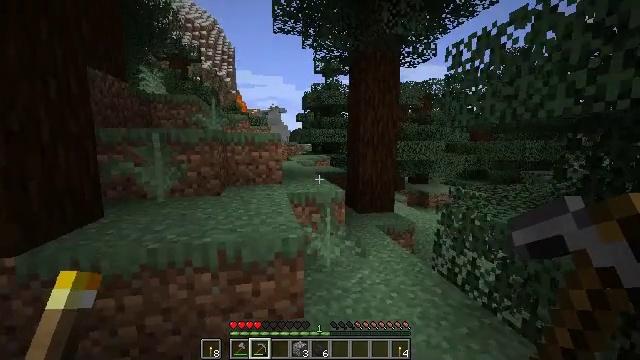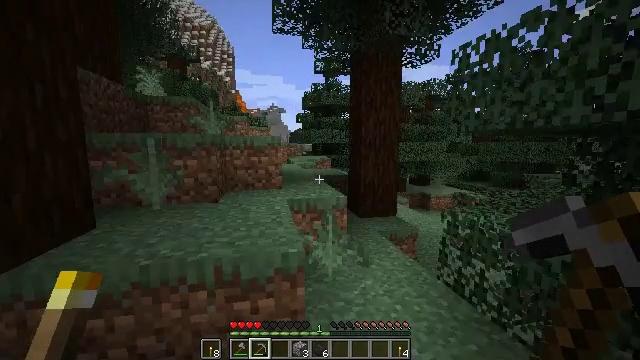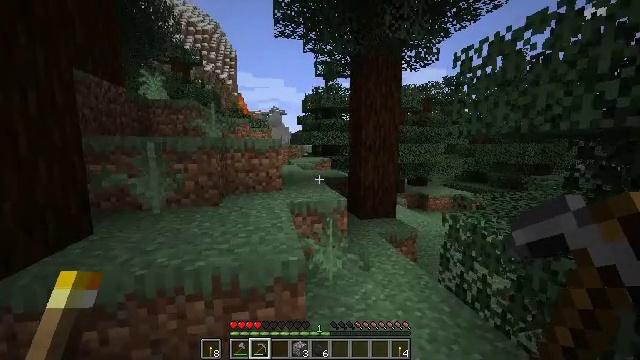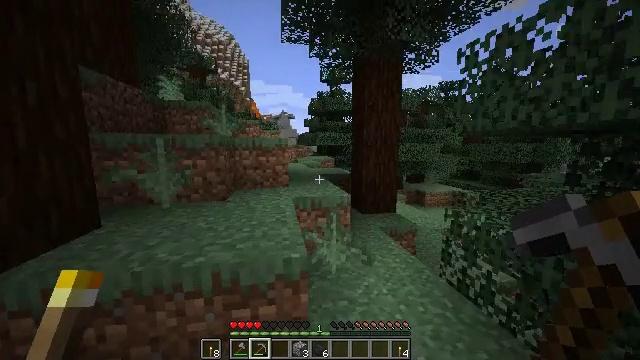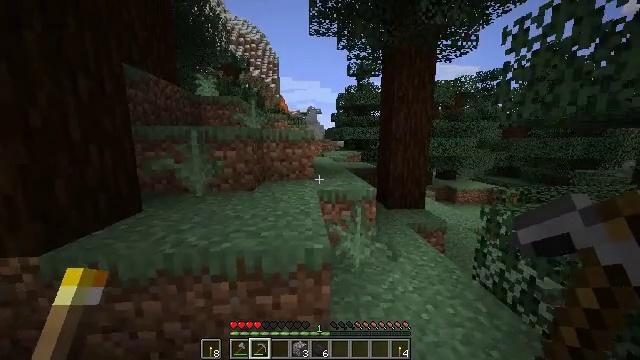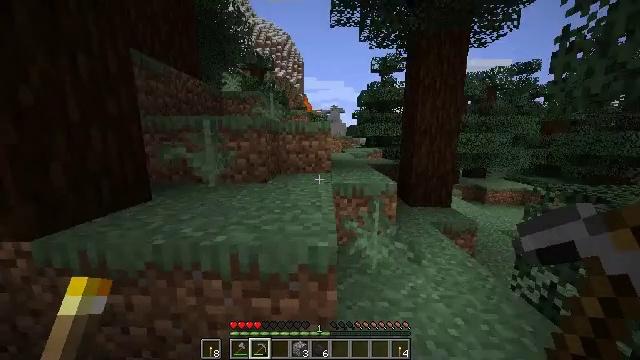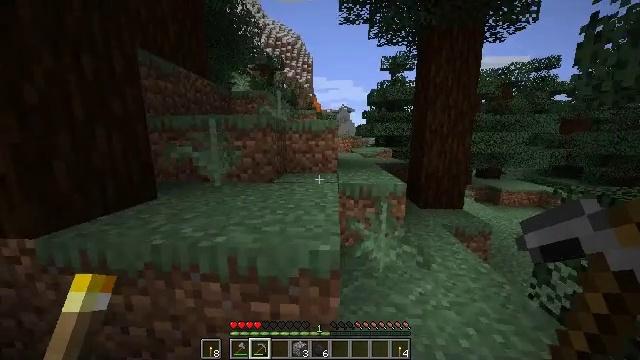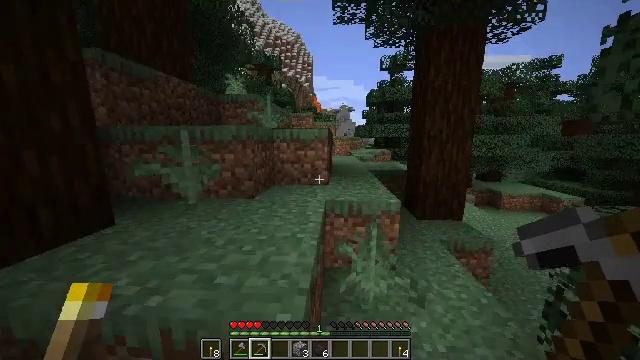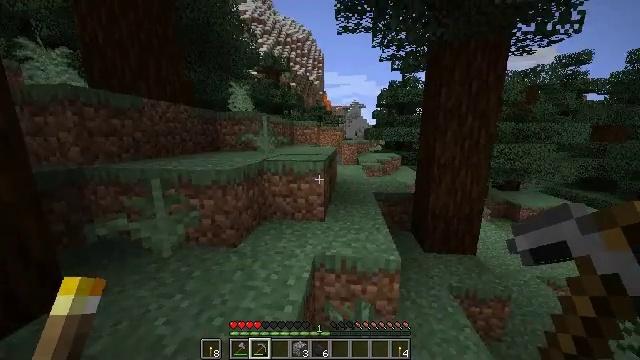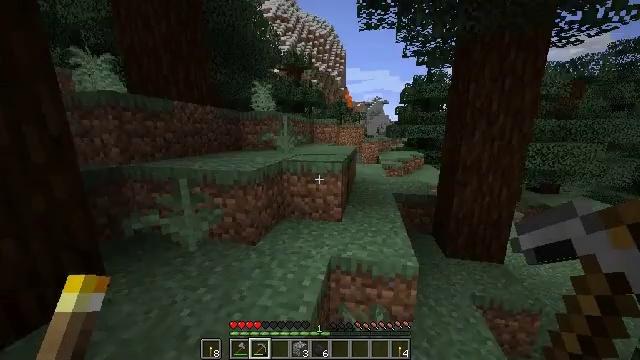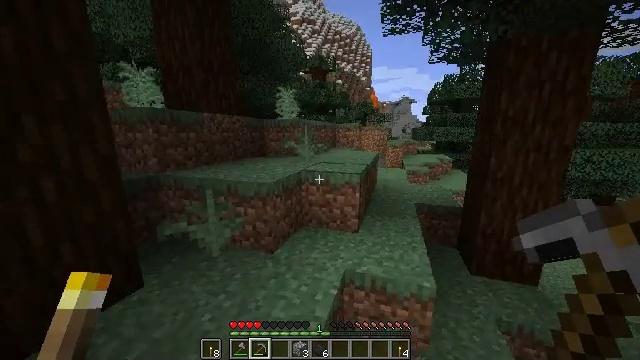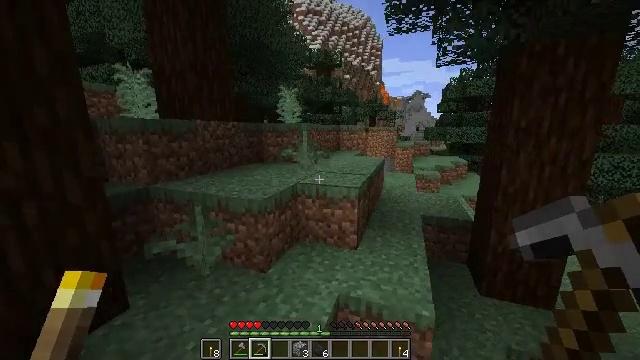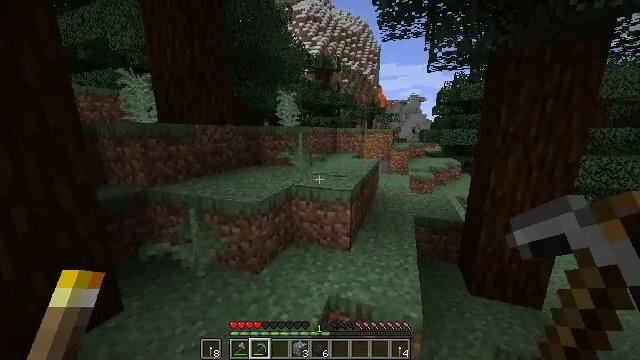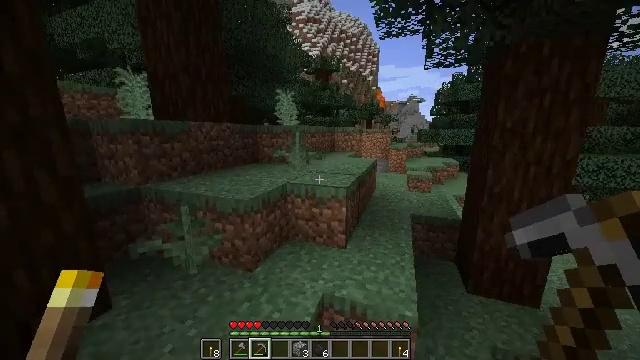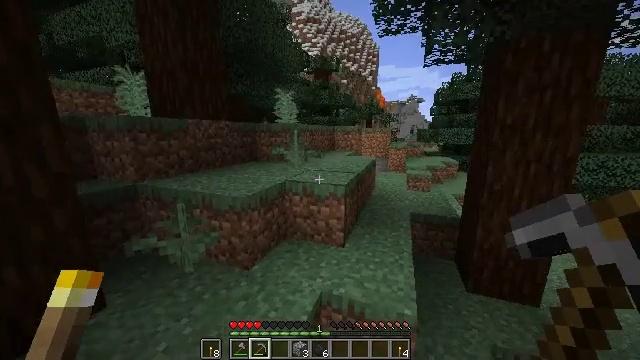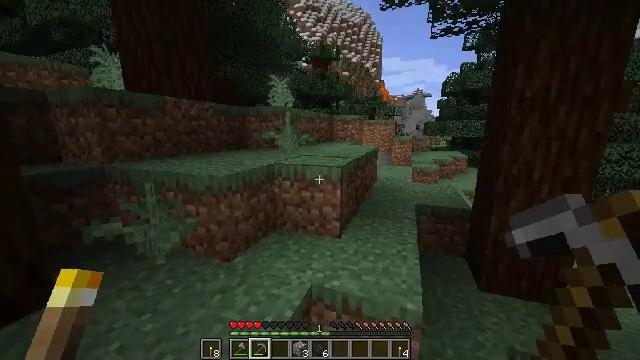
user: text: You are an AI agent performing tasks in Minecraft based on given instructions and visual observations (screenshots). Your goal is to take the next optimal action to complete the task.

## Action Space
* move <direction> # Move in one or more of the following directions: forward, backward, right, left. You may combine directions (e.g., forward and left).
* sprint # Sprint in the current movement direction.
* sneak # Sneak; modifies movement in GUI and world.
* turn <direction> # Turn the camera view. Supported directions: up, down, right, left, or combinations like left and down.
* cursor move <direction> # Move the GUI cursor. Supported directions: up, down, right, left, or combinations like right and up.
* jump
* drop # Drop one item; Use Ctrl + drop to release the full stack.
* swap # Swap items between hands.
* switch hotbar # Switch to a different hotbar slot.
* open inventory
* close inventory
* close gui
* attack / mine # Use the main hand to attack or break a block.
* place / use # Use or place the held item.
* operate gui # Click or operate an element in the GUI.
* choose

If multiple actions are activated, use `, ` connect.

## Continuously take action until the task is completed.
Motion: motion action
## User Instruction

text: Kill mobs.
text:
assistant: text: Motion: move forward, sprint, jump
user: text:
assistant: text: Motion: move forward and move right, sprint, jump
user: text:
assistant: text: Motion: move forward and move right, sprint, turn left, jump
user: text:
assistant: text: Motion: move forward and move right, sprint, turn left and down, jump
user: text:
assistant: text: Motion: move forward and move right, sprint, turn left, jump
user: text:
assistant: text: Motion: move forward and move right, sprint, turn left, jump
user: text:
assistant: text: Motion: move forward and move right, sprint, jump
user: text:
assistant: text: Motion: move forward and move right, sprint, turn left and down, jump
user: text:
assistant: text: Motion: move forward and move right, sprint, turn left, jump
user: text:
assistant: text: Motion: move forward, sprint, turn left, jump
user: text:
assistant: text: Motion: move forward, sprint, turn left, jump
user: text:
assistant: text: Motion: move forward, sprint, jump
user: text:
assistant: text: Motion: move forward, sprint, jump
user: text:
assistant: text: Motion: move forward, sprint, jump
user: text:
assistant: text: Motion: move forward, sprint, jump
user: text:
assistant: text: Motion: move forward, sprint, jump
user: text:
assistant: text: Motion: move forward, sprint, jump
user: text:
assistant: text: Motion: move forward, sprint, jump
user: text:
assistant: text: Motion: move forward, jump
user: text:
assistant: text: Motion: move forward, jump
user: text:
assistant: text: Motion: move forward, jump
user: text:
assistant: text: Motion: move forward, jump
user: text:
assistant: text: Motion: move forward, turn up, jump
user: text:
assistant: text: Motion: move forward, jump, switch to hotbar 1
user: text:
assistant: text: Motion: move forward, jump, switch to hotbar 1
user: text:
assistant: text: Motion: move forward, jump, switch to hotbar 1
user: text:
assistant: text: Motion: move forward, jump
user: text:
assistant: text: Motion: move forward, turn left, jump
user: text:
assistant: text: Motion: move forward, turn left and down, jump
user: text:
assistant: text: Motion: move forward, jump